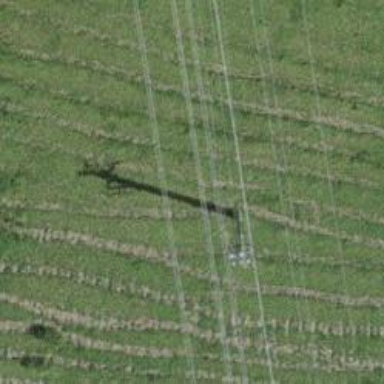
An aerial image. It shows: Minor power line.